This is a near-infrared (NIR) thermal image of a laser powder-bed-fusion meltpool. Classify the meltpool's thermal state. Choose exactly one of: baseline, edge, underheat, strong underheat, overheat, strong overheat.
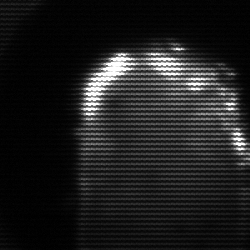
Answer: baseline